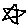
Label: star